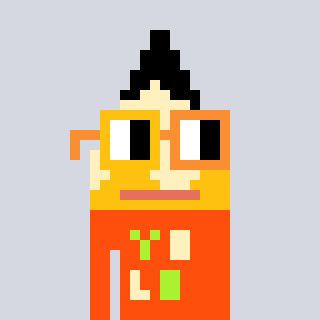
a pixel art character with square yellow and orange glasses, a pencil-shaped head and a orange-colored body on a cool background